Question: Hi I am trying to get the data on my google sheet to be recalculate every minute
by using this script.
'''
var sh = SpreadsheetApp.getActiveSheet();
var sheet = SpreadsheetApp.getActive().getSheetByName('Sheet1');
var r = "A1";
var f = '=ImportHTML("https://coinmarketcap.com/all/views/all/","table")';
sh.getRange(r).setFormula(f);
Utilities.sleep(2000);
sh.getRange(2,2,sh.getLastRow(),sh.getLastColumn()-1).setValues(sh.getRange(1,1,sh.getLastRow(),sh.getLastColumn()-1).getValues());
}
'''
but I got a a #REF error in the sheet

I just want the data been recalculated
any help ?
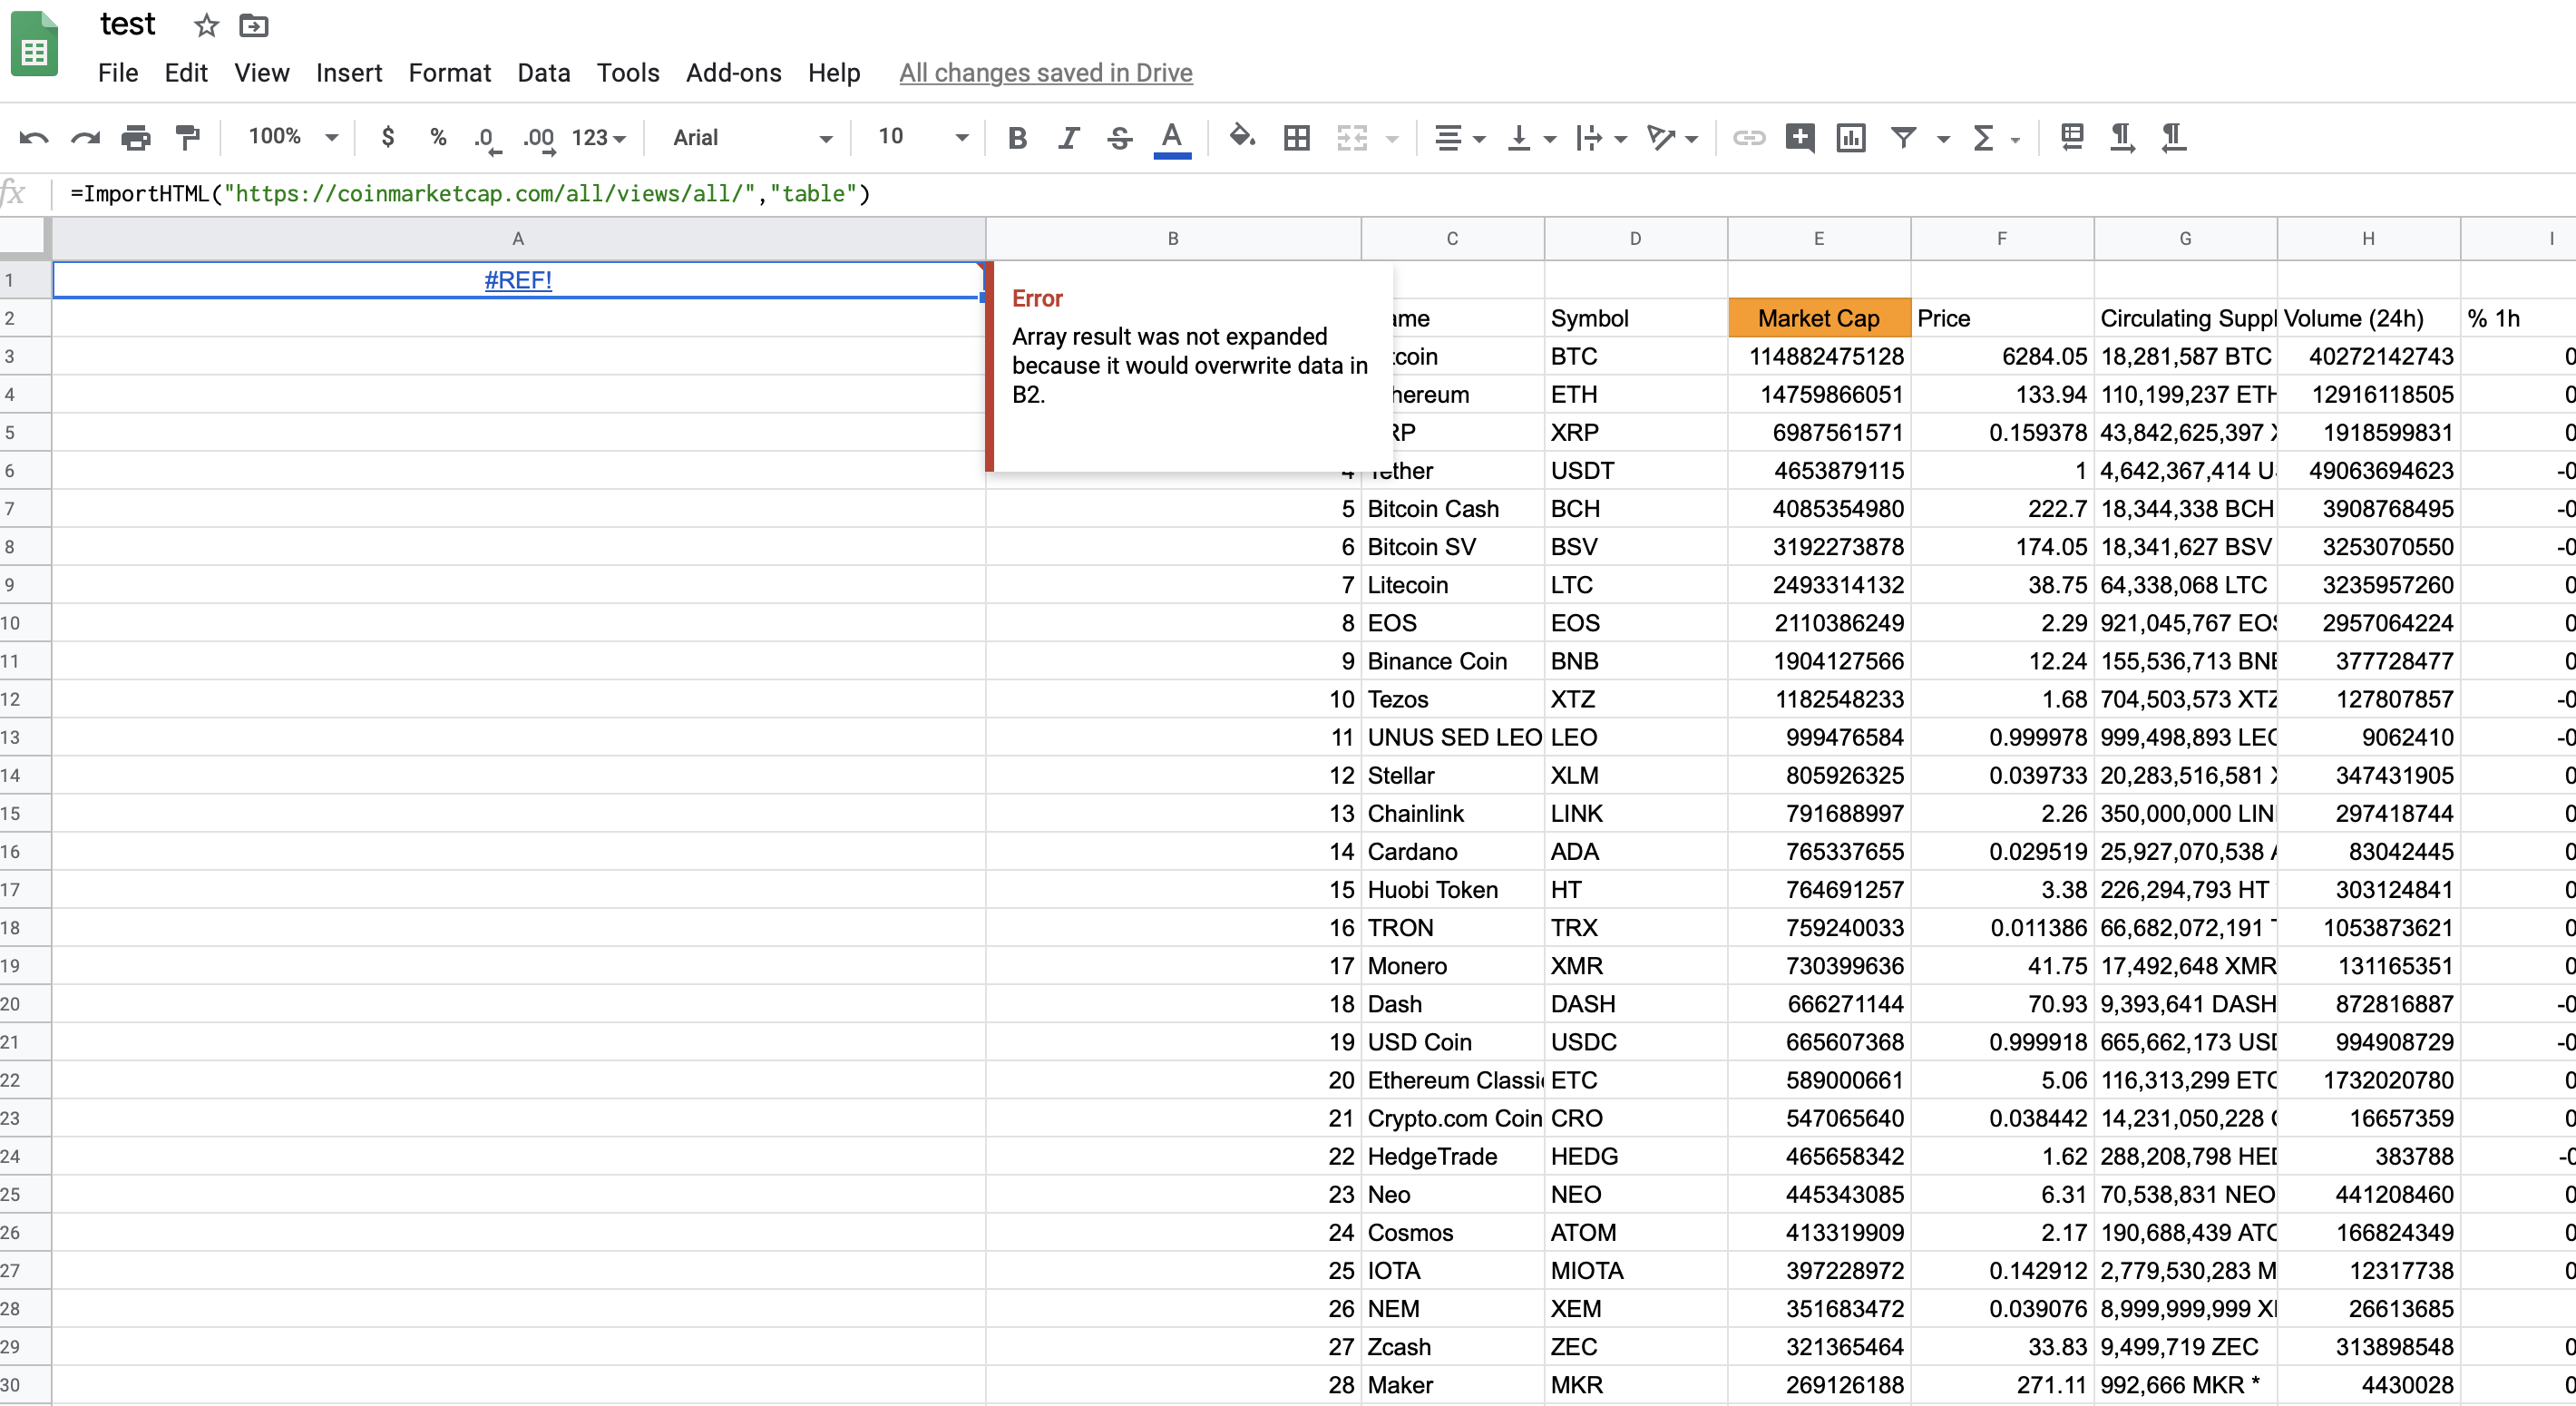
Answer: ### Answer:
### Code:
'''
function getData() {
var sheet = SpreadsheetApp.getActiveSpreadsheet().getSheetByName('Sheet1');
var r = "A1";
var f = '=ImportHTML("https://coinmarketcap.com/all/views/all/","table")';
sheet.clear();
sheet.getRange(r).setFormula(f);
}
function getData2() {
var sheet = SpreadsheetApp.getActiveSpreadsheet().getSheetByName('Sheet2');
var r = "A1";
var f = '=ImportHTML("https://bitinfocharts.com/","table")';
sheet.clear();
sheet.getRange(r).setFormula(f);
}
'''
### References:
- <URL>